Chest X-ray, AP view. Patient: 57 years old, sex M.
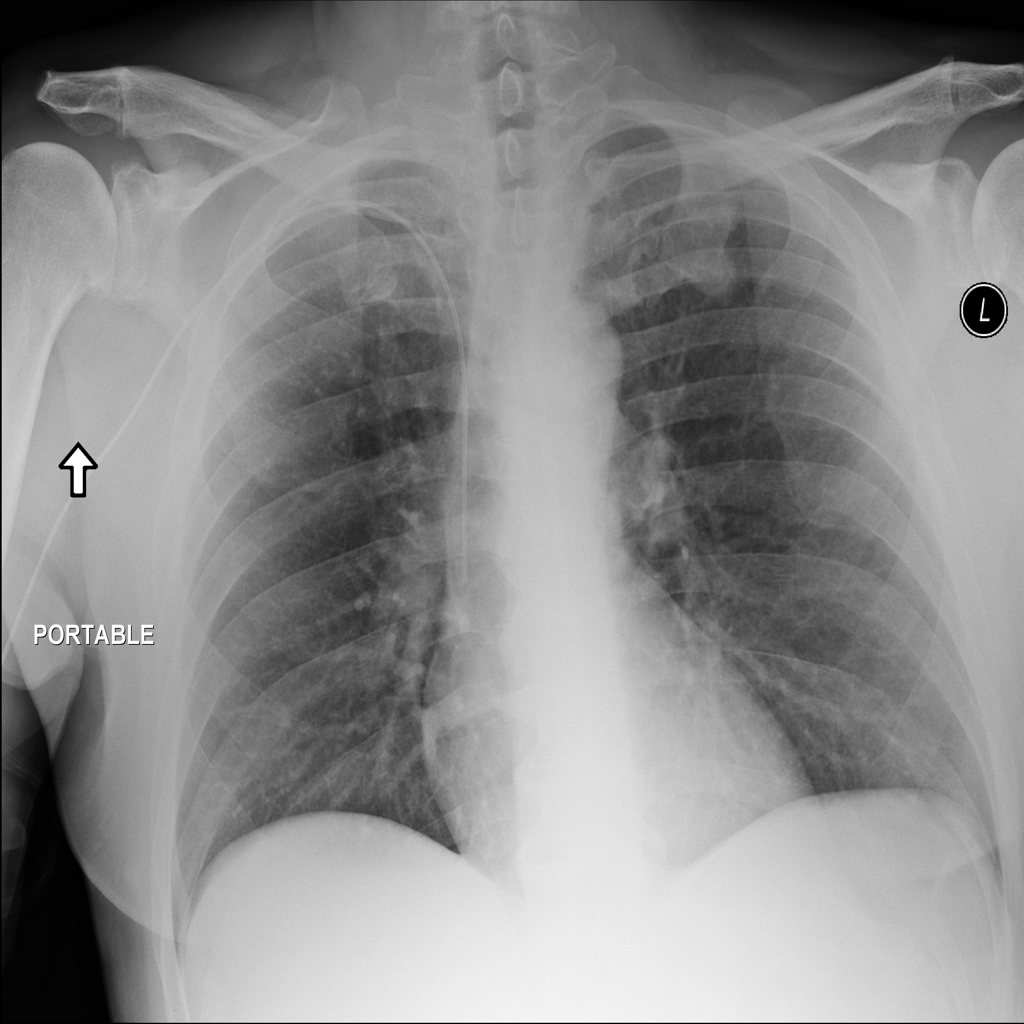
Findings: No Finding